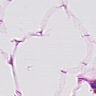
Metastatic tissue present: no